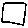
Label: square